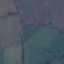
Land use / land cover: Pasture